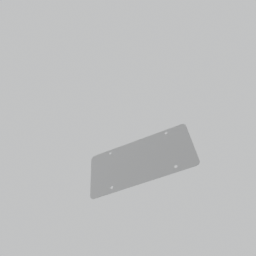
Label: mechanical